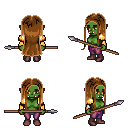
a pixel art fantasy rpg character, female body template, orc, green skin, gold arm armor, magenta pants, brown extra-long hairstyle, maroon shoes, spear, four views (front, back, left, right), 2x2 character sprite sheet, small pixel art, hard edges, no anti-aliasing